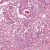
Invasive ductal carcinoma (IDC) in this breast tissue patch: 1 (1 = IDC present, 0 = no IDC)